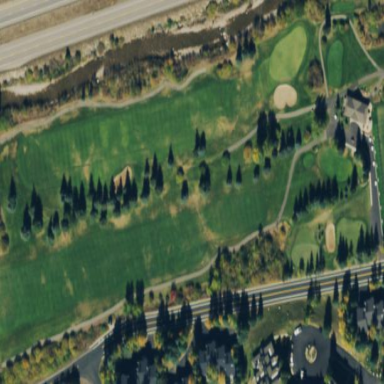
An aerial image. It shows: Grassy area designated as golf fairway.